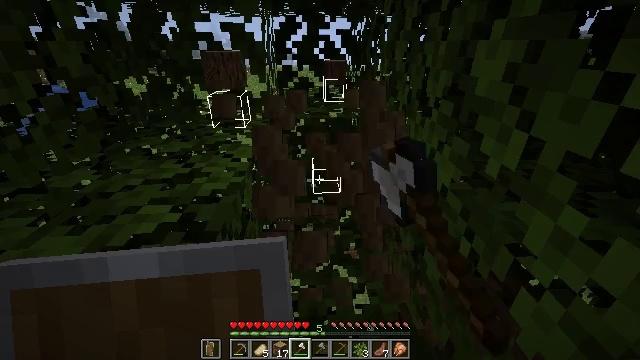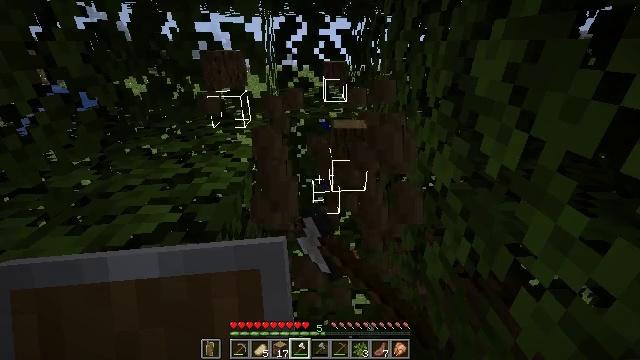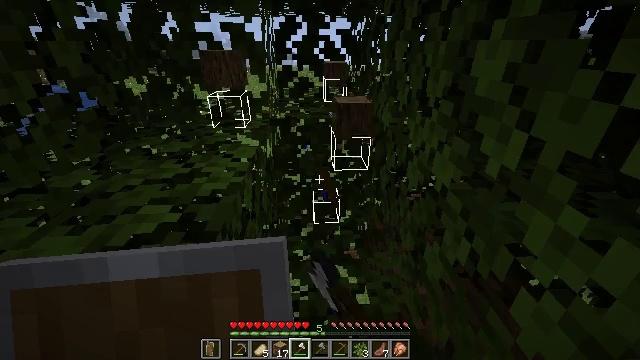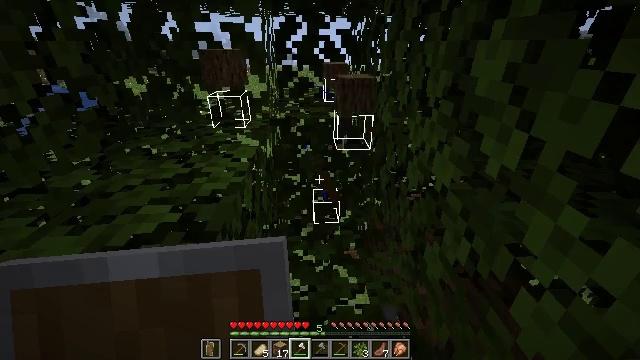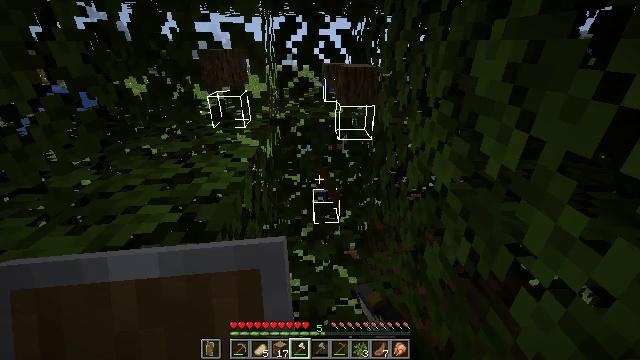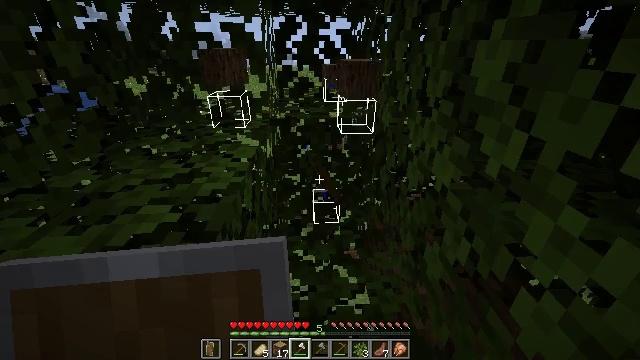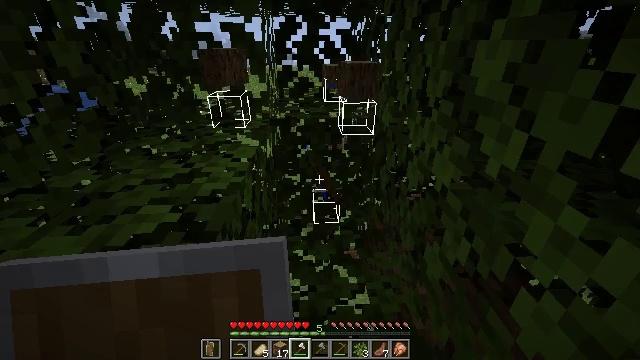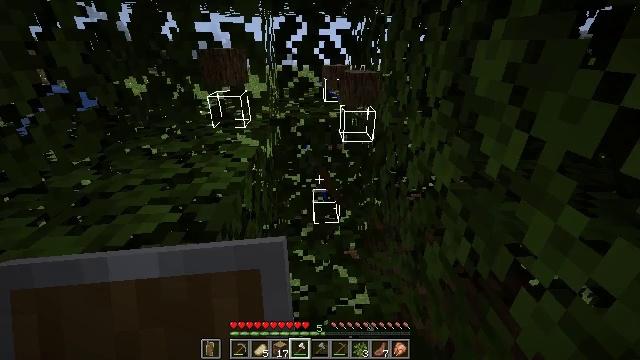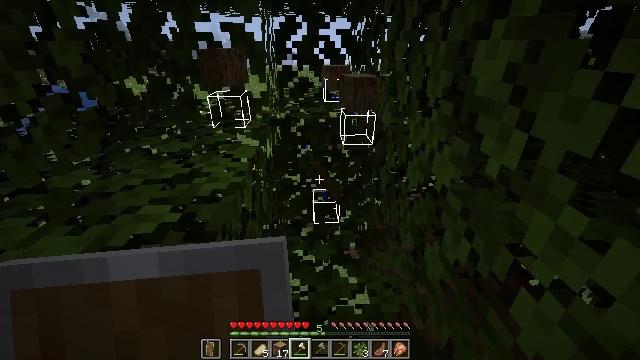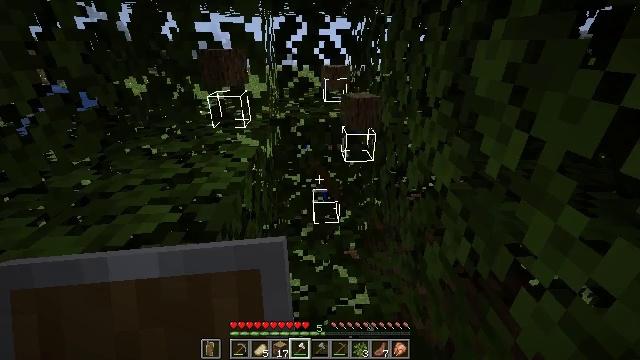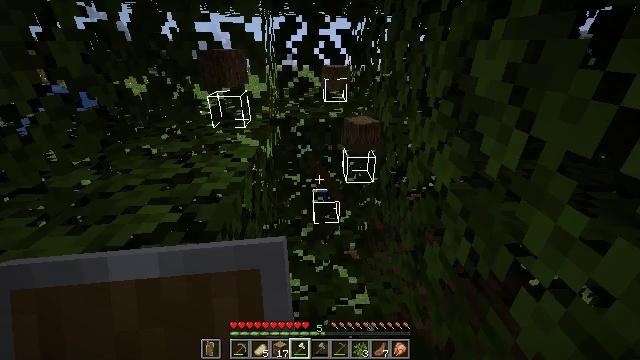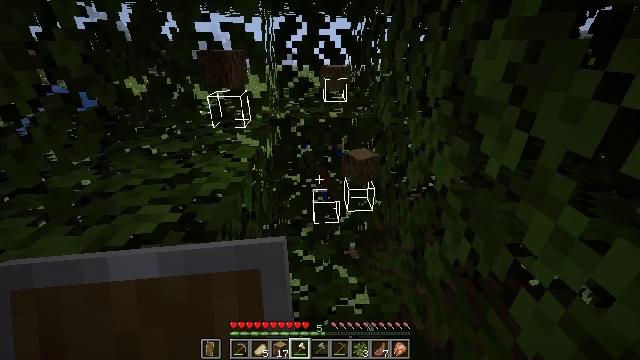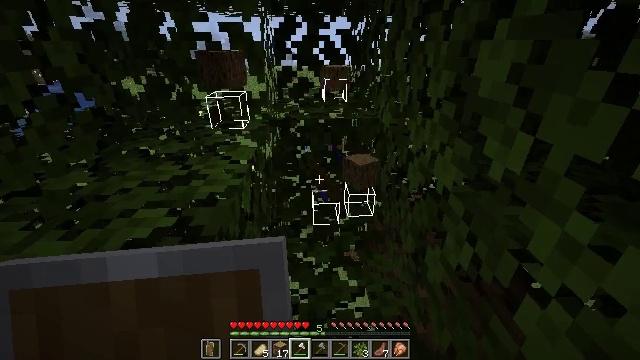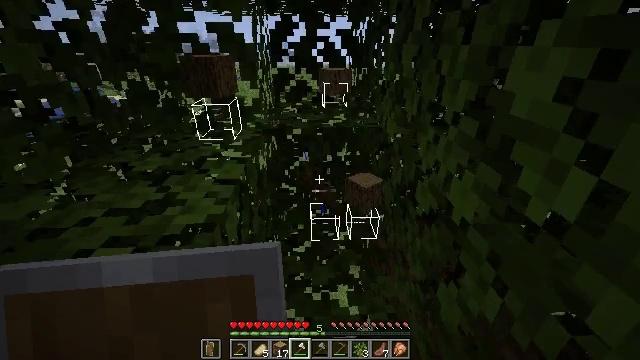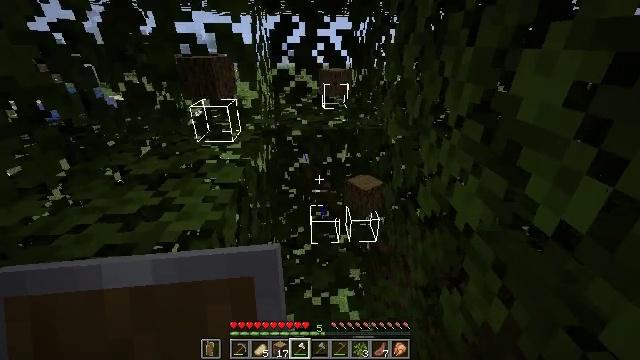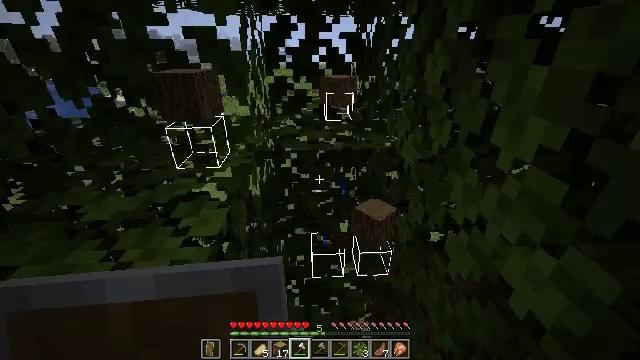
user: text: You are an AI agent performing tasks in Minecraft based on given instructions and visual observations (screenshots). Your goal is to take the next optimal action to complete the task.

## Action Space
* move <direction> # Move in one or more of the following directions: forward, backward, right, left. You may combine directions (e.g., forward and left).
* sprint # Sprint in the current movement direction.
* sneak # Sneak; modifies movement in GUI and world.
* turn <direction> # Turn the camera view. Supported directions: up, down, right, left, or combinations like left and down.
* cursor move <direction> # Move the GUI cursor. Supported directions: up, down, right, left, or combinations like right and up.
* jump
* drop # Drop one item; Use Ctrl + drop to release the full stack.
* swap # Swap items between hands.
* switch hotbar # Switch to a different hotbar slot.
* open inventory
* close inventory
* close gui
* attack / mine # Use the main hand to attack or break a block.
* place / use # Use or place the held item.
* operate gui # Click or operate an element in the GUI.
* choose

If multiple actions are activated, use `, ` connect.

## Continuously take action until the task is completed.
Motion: motion action
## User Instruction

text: Collect some oak leaves.
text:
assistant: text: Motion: attack / mine
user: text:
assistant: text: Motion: attack / mine
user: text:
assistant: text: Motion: attack / mine
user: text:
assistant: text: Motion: no_op
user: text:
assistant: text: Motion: no_op
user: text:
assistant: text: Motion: no_op
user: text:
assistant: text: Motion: no_op
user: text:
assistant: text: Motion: no_op
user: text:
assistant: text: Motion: no_op
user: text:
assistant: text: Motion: no_op
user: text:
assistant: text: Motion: no_op
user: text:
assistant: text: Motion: move forward
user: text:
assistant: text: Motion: move forward
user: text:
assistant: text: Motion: move forward
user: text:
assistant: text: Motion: move forward
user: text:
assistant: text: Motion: move forward
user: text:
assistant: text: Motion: move forward
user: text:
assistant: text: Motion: no_op
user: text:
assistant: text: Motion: no_op
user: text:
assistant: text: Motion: no_op
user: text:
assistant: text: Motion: no_op
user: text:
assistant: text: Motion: no_op
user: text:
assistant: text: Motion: turn left
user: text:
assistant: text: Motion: turn left and up
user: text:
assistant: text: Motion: turn left and up
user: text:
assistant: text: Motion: turn left and up
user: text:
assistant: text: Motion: turn right and up
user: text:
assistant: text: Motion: turn right and up
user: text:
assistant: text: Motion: turn right
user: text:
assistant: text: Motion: turn right and up